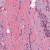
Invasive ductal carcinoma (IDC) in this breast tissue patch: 1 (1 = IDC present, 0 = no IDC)